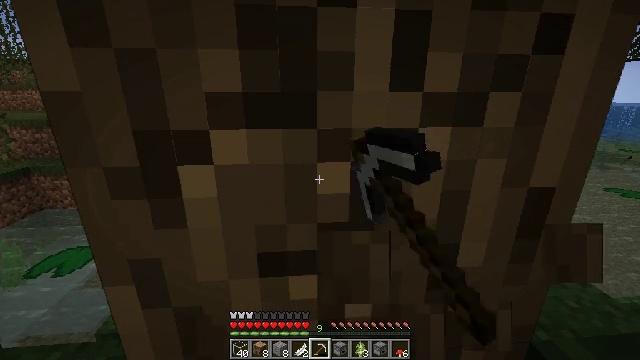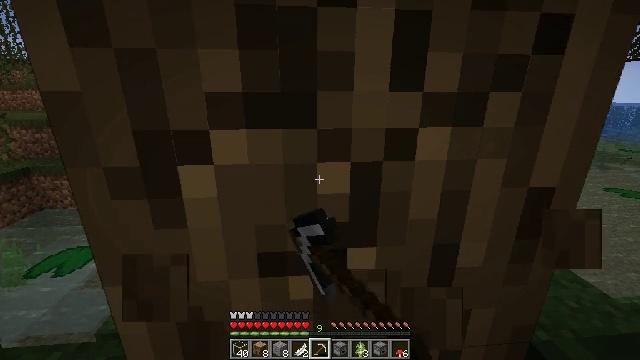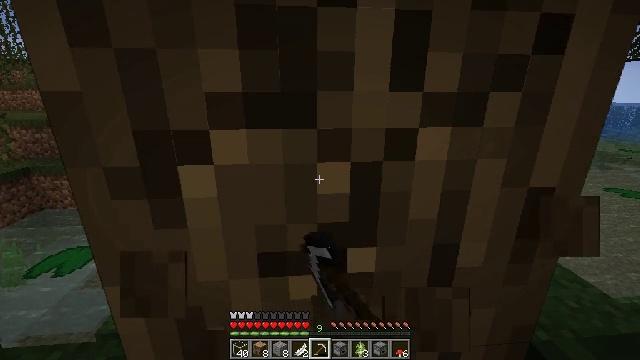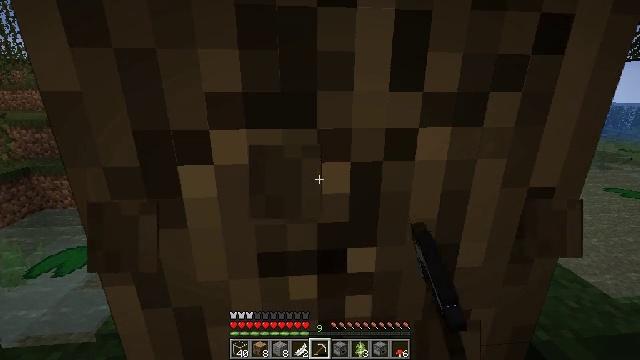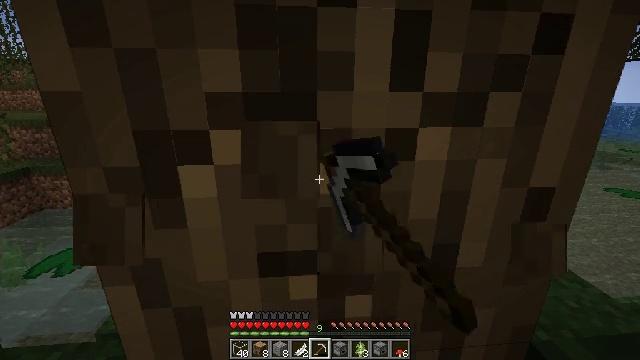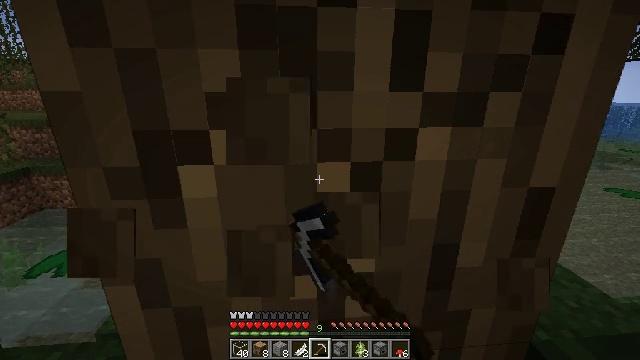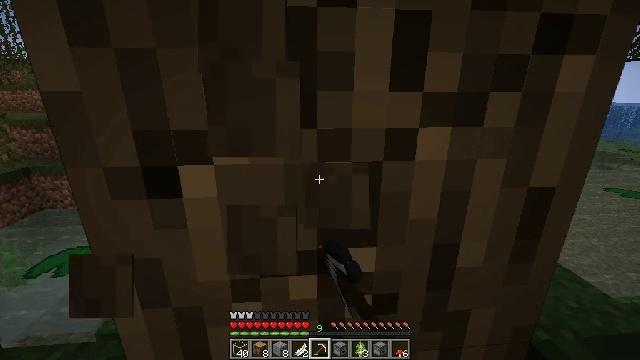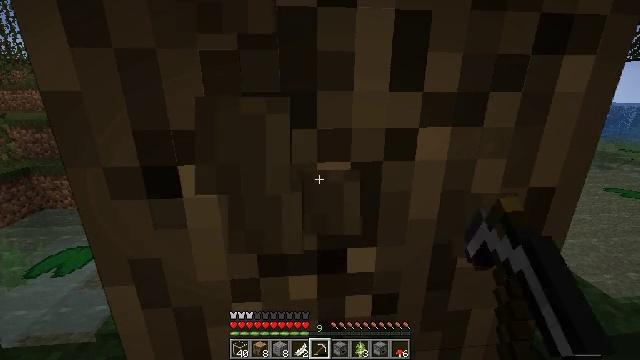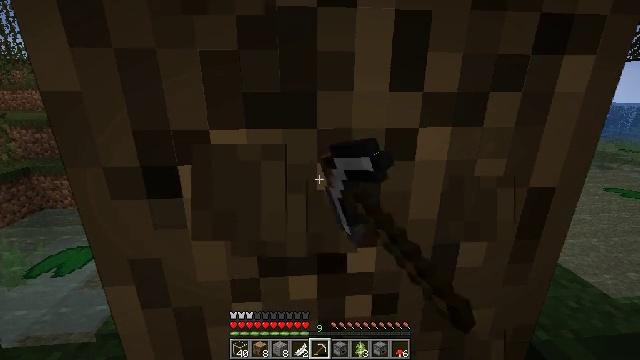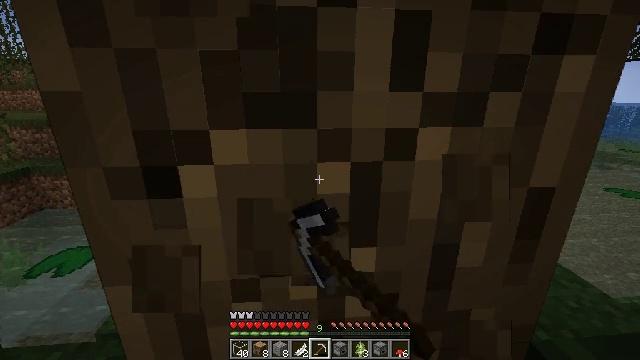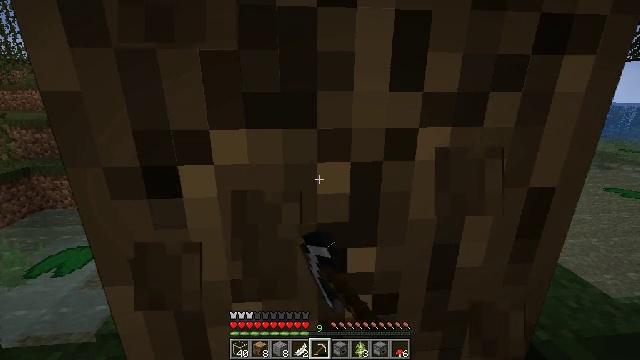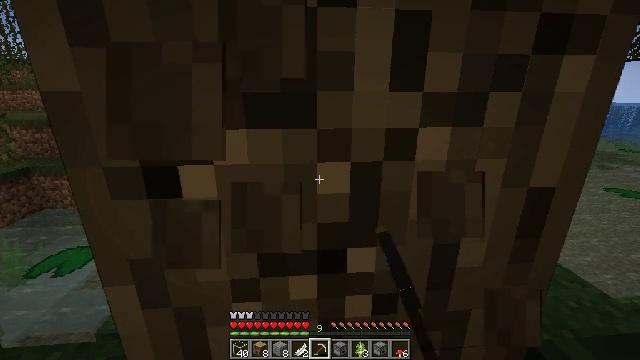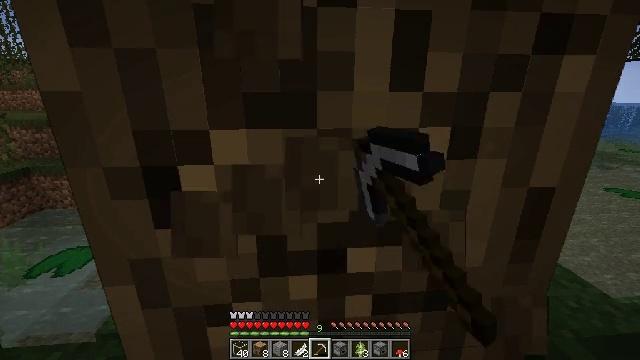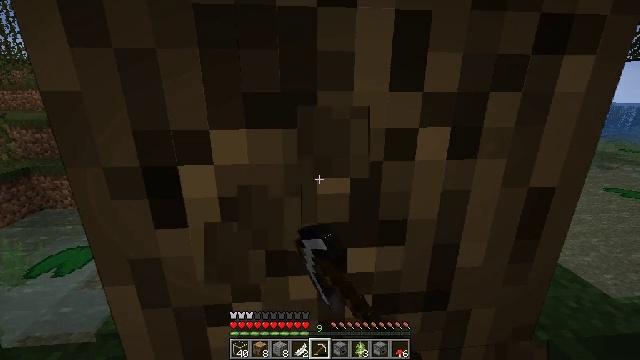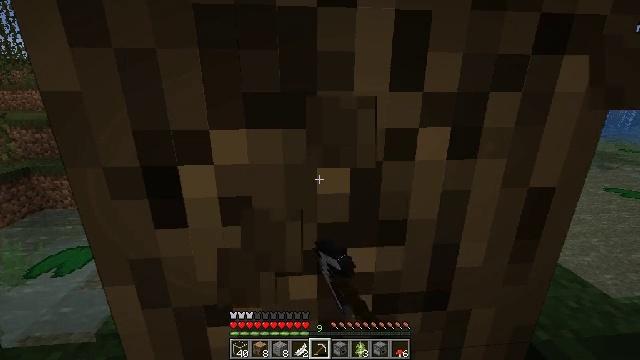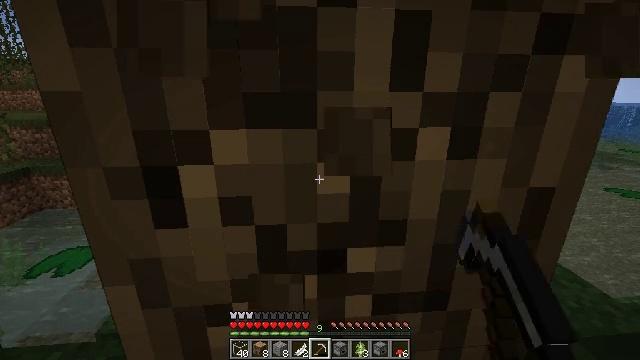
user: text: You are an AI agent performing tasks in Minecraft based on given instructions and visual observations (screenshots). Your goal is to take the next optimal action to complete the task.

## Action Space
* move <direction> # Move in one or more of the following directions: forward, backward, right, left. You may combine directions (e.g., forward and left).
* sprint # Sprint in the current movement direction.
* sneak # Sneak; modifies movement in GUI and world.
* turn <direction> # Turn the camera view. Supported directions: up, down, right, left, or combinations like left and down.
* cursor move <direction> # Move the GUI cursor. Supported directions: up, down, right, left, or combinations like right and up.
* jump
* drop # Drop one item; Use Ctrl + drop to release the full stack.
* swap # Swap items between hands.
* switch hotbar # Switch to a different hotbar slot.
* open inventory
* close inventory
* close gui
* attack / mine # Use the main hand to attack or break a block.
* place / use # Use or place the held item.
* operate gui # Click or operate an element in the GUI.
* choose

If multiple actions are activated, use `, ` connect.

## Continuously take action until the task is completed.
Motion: motion action
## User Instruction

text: Cut down the tree and harvest oak logs.
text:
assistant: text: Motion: attack / mine
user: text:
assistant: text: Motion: attack / mine
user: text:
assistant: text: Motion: attack / mine
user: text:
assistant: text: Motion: attack / mine
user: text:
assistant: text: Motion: attack / mine
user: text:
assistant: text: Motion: attack / mine
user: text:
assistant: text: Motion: attack / mine
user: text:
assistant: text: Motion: attack / mine
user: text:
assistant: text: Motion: attack / mine
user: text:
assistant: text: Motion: attack / mine
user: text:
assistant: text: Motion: attack / mine
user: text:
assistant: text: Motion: attack / mine
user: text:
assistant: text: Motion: attack / mine
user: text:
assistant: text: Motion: attack / mine
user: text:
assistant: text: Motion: attack / mine
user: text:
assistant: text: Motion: attack / mine
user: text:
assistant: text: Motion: attack / mine
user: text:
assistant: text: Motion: attack / mine
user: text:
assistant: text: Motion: attack / mine
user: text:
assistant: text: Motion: attack / mine
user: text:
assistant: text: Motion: attack / mine
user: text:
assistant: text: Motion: attack / mine
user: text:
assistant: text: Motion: attack / mine
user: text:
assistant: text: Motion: attack / mine
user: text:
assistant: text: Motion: attack / mine
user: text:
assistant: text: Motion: attack / mine
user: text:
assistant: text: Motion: attack / mine
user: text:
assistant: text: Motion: attack / mine
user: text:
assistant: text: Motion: attack / mine
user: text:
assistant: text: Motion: attack / mine